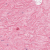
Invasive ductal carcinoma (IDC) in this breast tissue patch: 0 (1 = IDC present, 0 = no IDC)